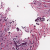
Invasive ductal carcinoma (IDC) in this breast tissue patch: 1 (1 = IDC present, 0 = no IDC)